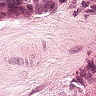
Metastatic tissue present: yes